Aerial crown-view tile of a tropical tree (Barro Colorado Island, Panama), acquired 20240918:
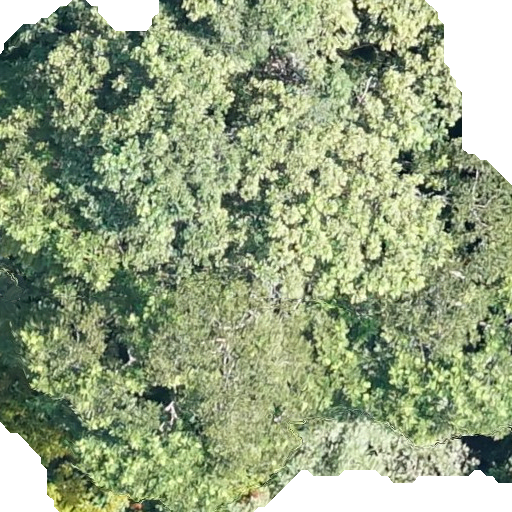
Species: Dipteryx oleifera
GBIF accepted scientific name: Dipteryx oleifera
Crown area: 435.363 m²